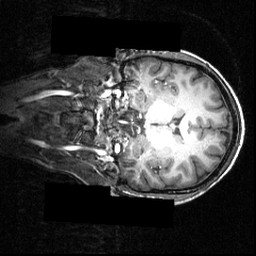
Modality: T1w
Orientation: coronal
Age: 20
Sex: female
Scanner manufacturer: siemens
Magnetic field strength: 3.951 T
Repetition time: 1.5 s
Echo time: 0.00335 s